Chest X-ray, PA view. Patient: 44 years old, sex F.
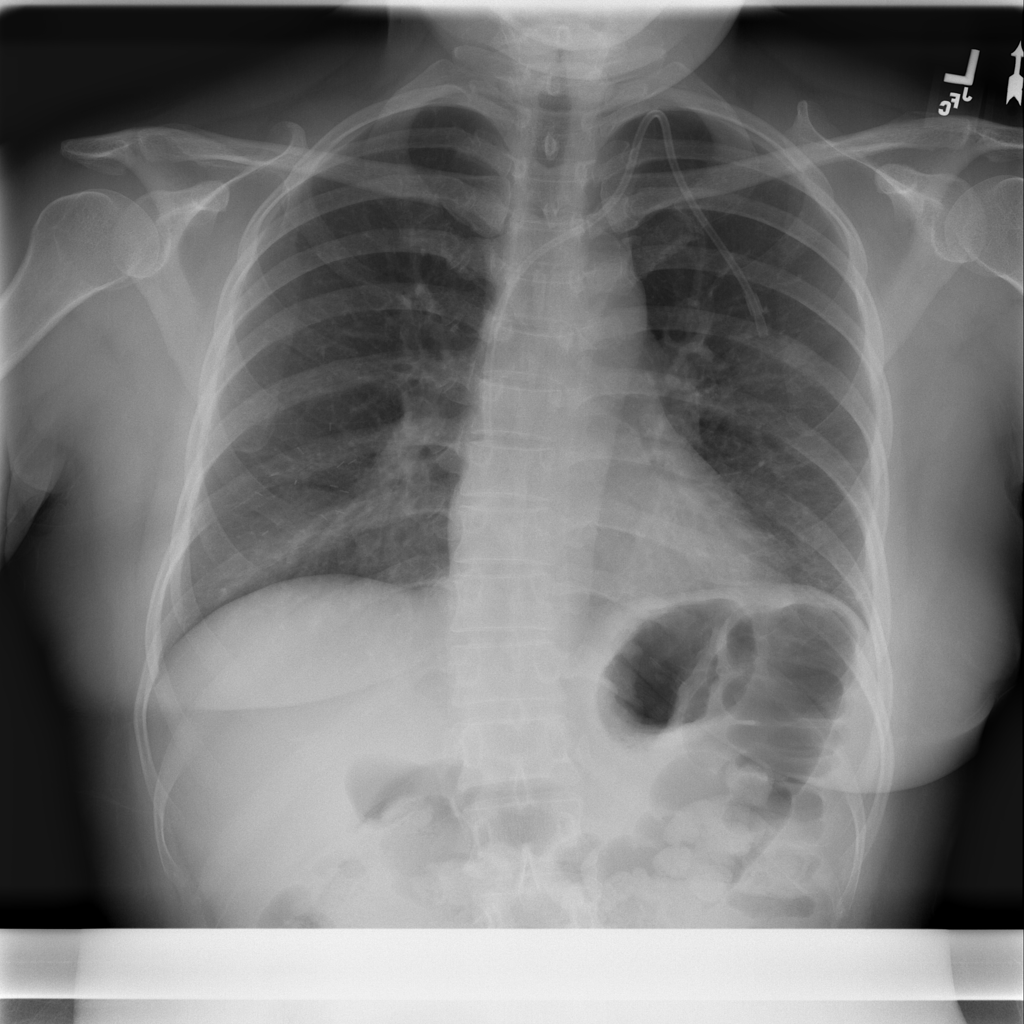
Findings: Pneumonia